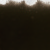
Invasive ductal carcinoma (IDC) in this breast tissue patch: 0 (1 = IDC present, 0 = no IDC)